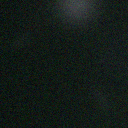
Screen state: off